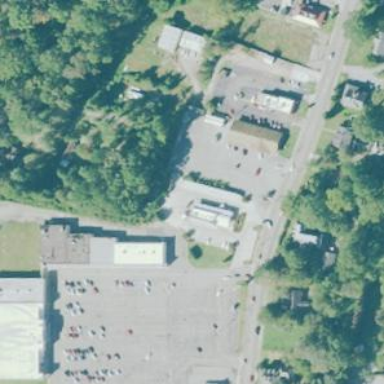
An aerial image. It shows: Retail area.